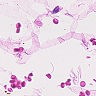
Metastatic tissue present: no